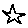
Label: star